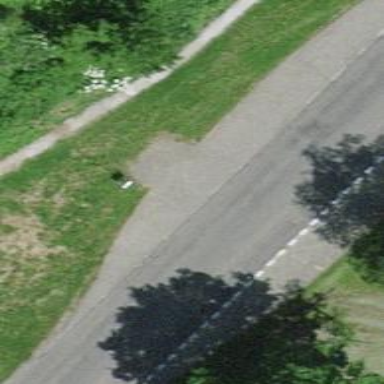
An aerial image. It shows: Bus stop with platform for public transport.